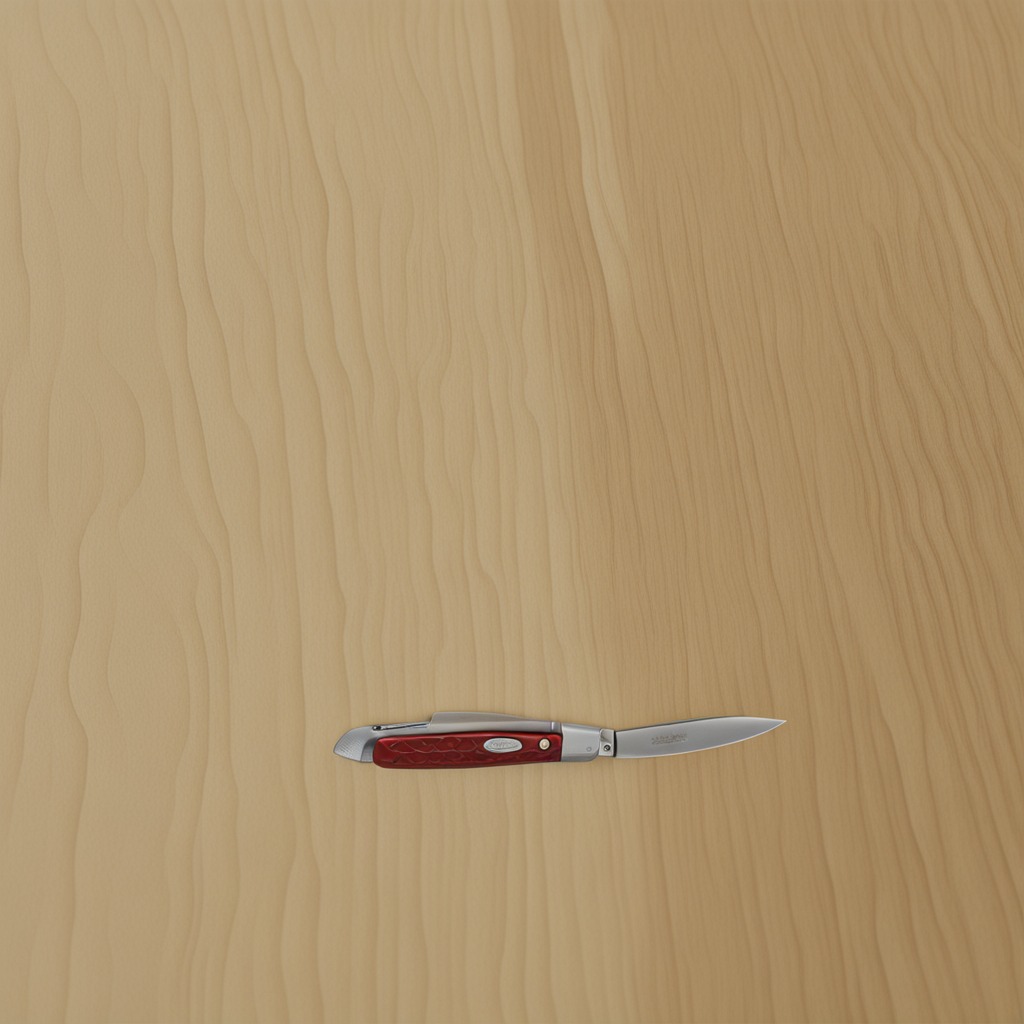
A utility knife lying on the plywood surface in a paint workshop lit by afternoon window light